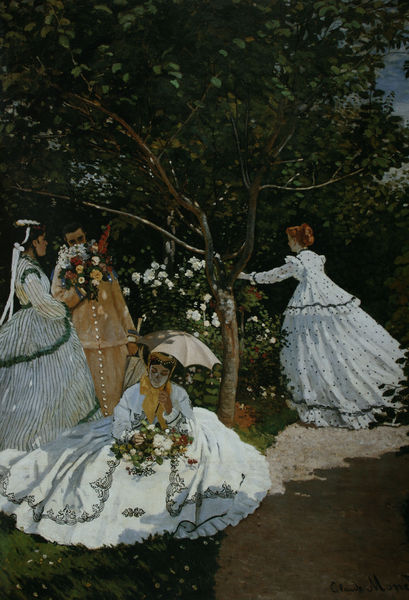
Titel: Frauen im Garten (Ausschnitt)
Künstler: Claude Monet
Standort: Paris
Institution: Musée d'Orsay
Schlagwörter: baum, blau, blätter, dunkel, gemälde, himmel, mann, schatten, weiß, bäume, frauen, gelb, grün, impressionismus, landschaft, mädchen, sitzen, äste, blume, blumen, braun, damen, elegant, frankreich, frau, haar, hell, hut, hüte, kleid, kleider, licht, paris, rücken, blüte, blüten, dame, gras, park, rasen, regenschirm, rose, rosen, rot, schal, schirm, sonnenschirm, weg, wiese, gesellschaft, haube, muster, rock, schleife, tanz, jung, band, barock, falten, stehen, bild, bildnis, gruppenporträt, portrait, porträt, signatur, öl, ast, natur, strauch, zweige, busch, büsche, gehen, sonne, haare, realismus, sitzend, adel, familie, paar, schleifen, genre, garten, dutt, sommer, ruhe, naturalismus, röcke, laufen, ausflug, picknick, haarband, romantik, ölgemälde, bräute, monet, halstuch, floral, gestreift, streifen, strauss, rüschen, frühling, blumenstrauss, bouquet, punkte, rothaarig, spiel, vier, gepunktet, draußen, knien, rennen, heiter, sonntag, biedermeier, duft, himme, schattenwurf, riechen, fangen, mittelalter, claude, fröhlich, hochzeit, landpartie, bänder, arbre, lady, krinoline, reifrock, paare, sommerfrische, biedermaier, grüm, pierrot, bsuch, frühwerk, frua, jardin, krinolinen, tuscheln, brautkleid, bluemen, tanzend, parasol, bidermeier, blumensträusse, damengesellschaft, durft, jeunes filles, weiße kleider, 19. jahrhundert, piquenique, weisse kleidung, famen, gartenparty